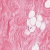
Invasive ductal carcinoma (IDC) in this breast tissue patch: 0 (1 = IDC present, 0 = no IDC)